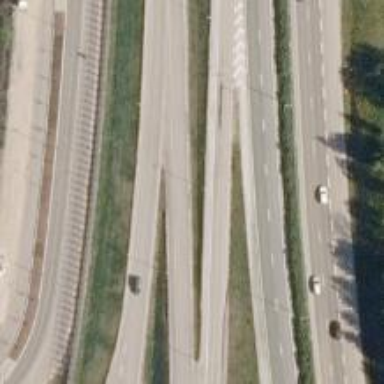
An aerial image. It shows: Tertiary trunk link road with asphalt surface.